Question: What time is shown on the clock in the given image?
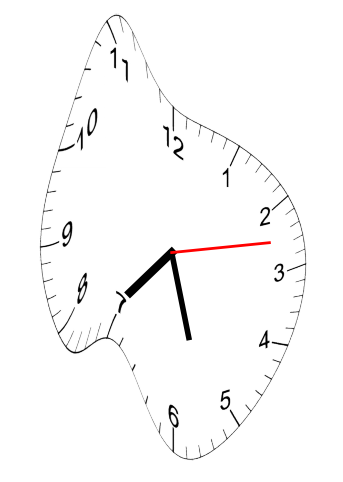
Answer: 07:27:13